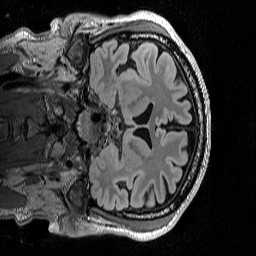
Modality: T2w
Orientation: coronal
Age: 56
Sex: male
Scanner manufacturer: siemens
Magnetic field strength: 3 T
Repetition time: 5 s
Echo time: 0.386 s